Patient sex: M
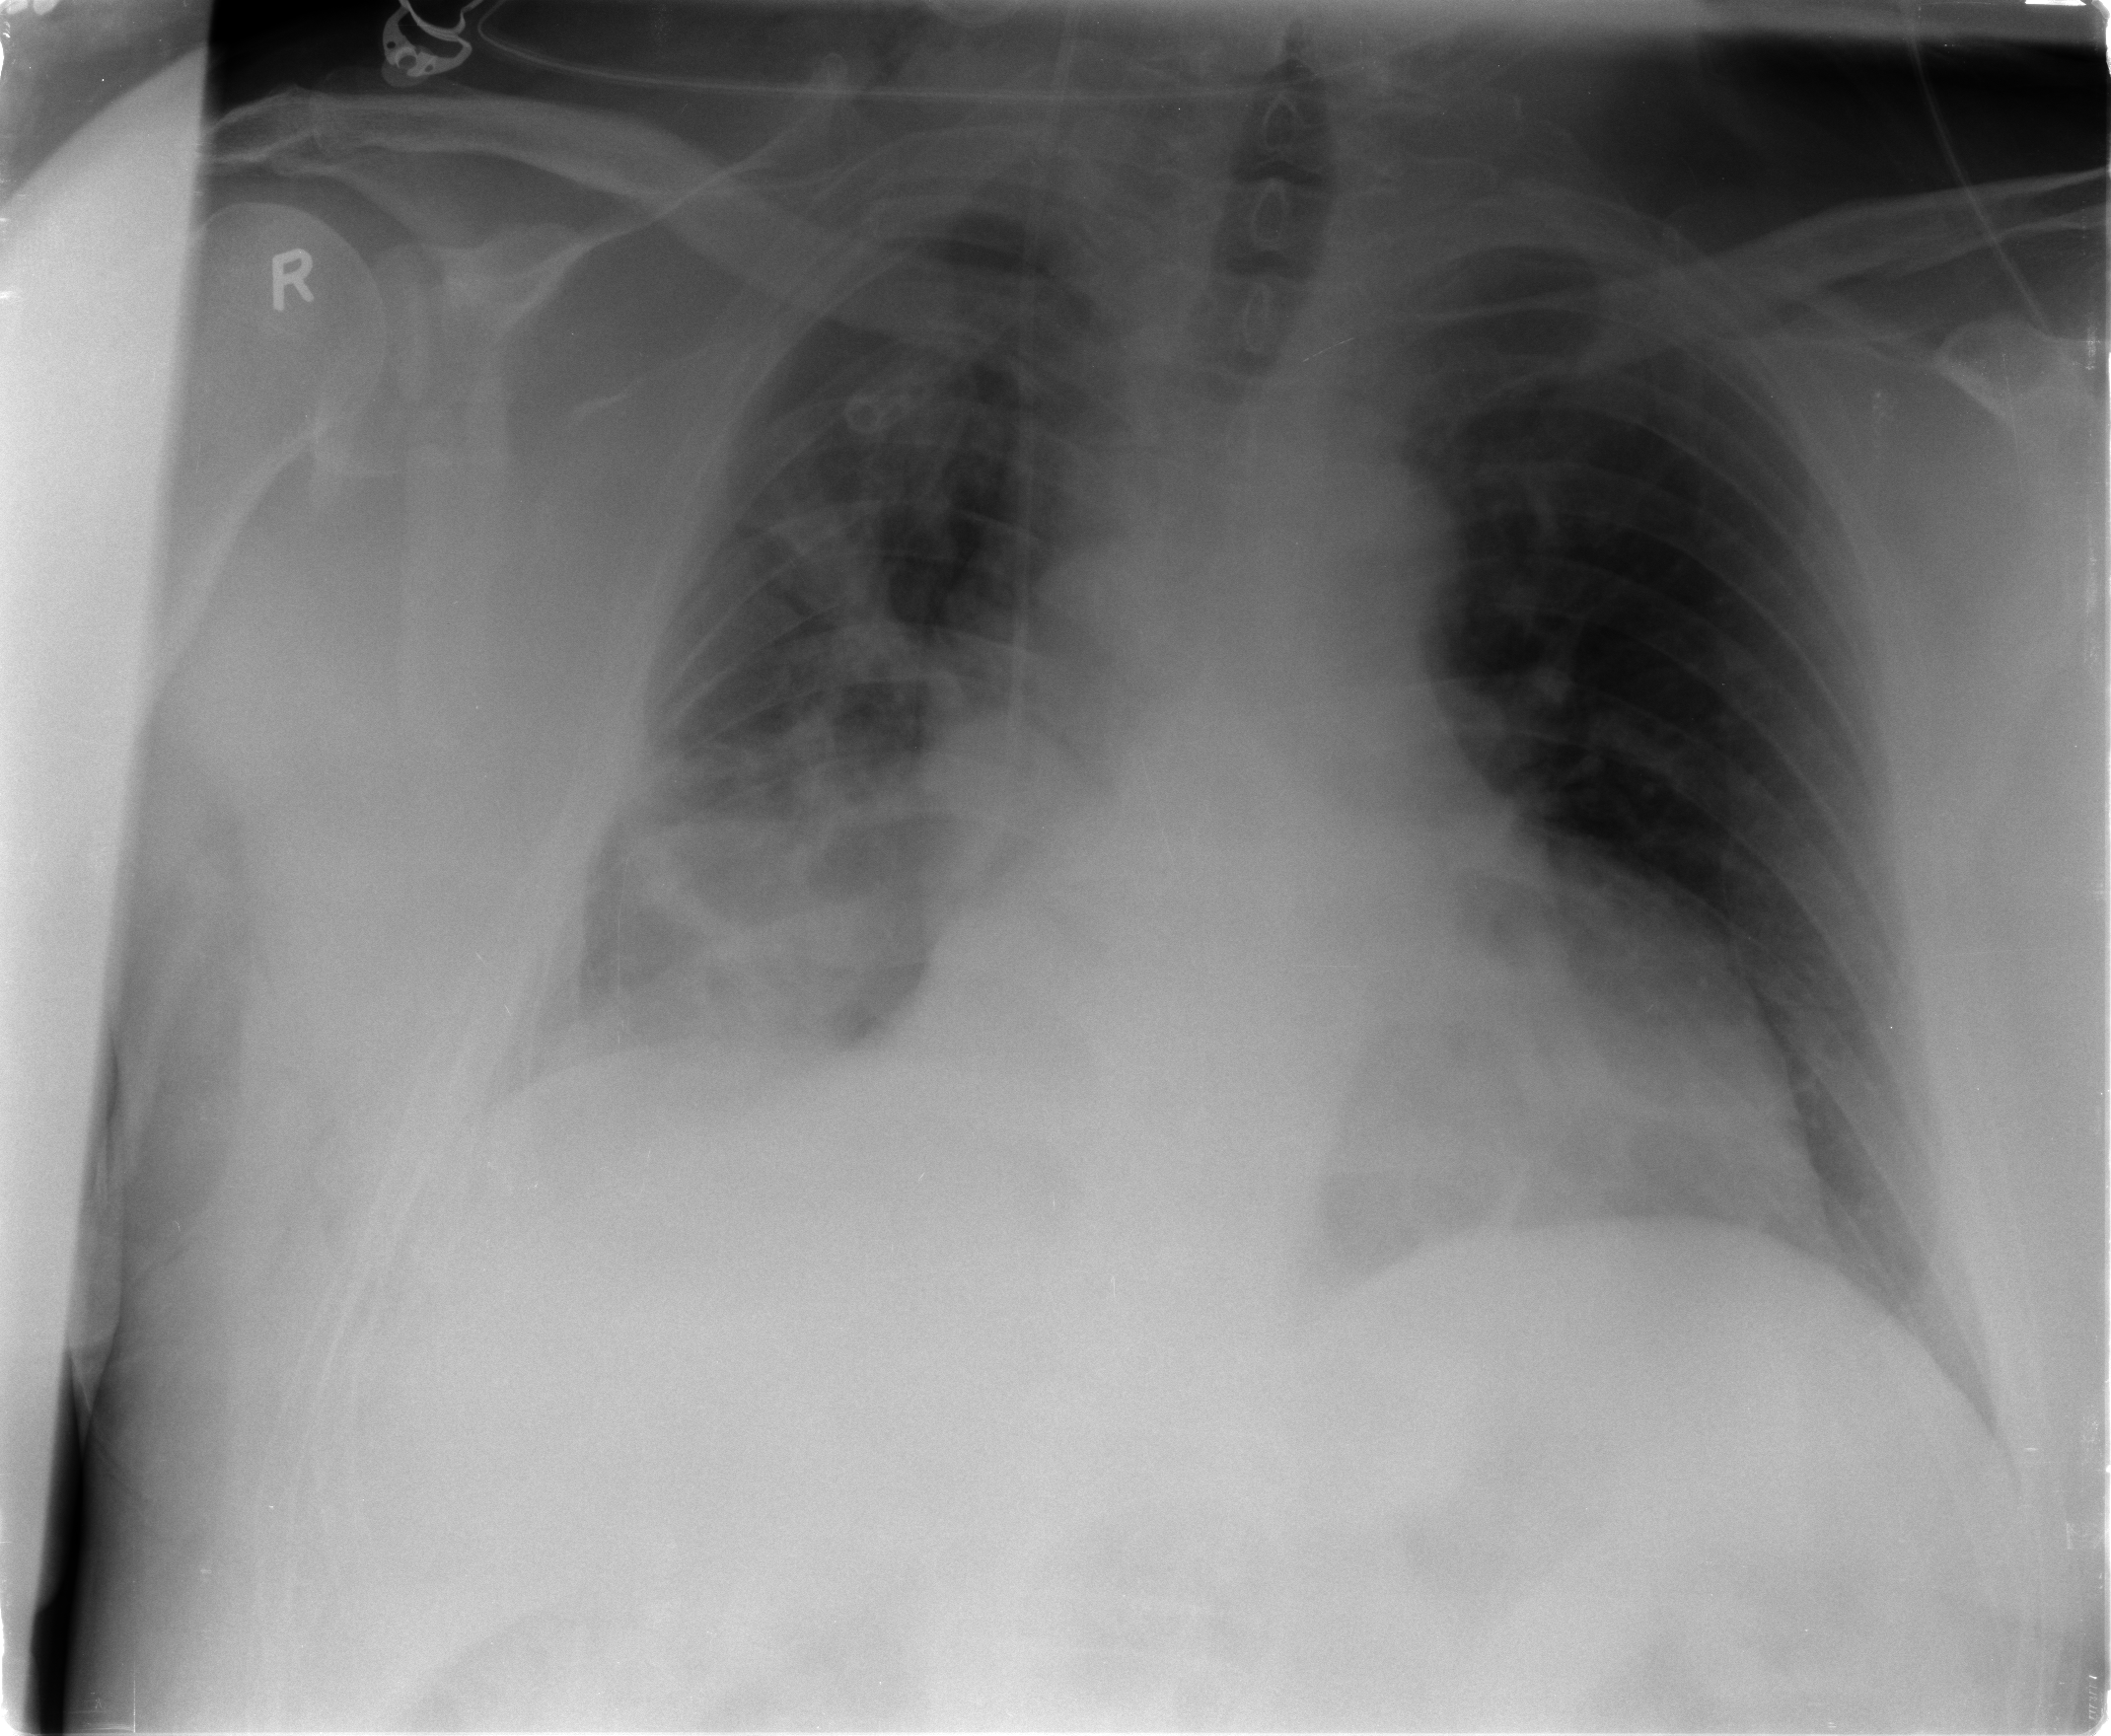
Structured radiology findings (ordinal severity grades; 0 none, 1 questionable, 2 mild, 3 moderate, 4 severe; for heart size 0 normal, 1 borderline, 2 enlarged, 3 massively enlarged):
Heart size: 0
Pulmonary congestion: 0
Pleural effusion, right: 2
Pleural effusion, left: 0
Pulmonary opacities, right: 2
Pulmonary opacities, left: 0
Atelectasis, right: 3
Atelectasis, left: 0